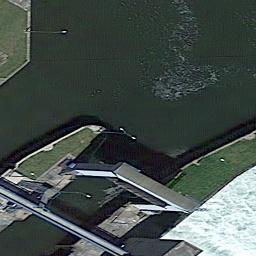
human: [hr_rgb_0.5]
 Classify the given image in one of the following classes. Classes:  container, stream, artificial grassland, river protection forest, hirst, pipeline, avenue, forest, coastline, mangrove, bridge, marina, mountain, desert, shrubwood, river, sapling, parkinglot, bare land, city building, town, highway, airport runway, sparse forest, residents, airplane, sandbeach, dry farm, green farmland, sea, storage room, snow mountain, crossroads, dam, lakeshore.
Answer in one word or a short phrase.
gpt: dam